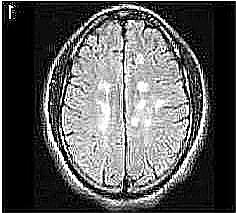
Label: notumor